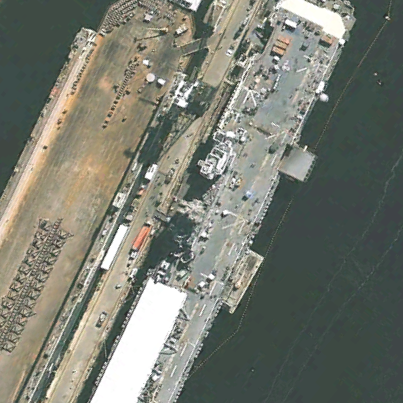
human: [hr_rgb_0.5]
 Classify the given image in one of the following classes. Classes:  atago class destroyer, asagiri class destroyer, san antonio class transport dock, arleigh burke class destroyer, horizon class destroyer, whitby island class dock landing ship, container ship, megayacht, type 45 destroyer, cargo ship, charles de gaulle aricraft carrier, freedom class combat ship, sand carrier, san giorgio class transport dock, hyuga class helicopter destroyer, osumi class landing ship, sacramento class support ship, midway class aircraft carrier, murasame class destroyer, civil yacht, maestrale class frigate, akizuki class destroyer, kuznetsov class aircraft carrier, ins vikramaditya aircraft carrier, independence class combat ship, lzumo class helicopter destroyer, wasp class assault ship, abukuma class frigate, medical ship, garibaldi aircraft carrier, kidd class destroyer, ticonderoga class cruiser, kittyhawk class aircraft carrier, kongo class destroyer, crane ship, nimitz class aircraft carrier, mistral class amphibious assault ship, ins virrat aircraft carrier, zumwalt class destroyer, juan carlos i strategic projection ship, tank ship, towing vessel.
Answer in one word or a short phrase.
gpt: Wasp class assault ship